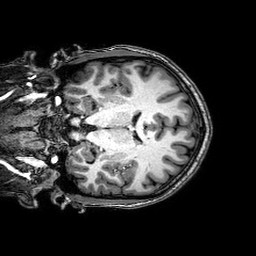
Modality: T1w
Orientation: coronal
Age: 20
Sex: male
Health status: healthy
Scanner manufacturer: philips
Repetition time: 0.008203 s
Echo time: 0.00375 s